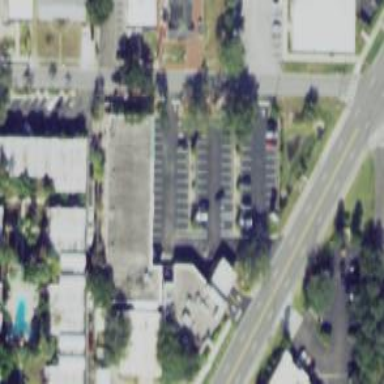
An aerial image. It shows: Parking area.